Field crop: maize
Growth stage: 2
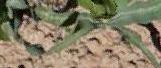
Species: maize